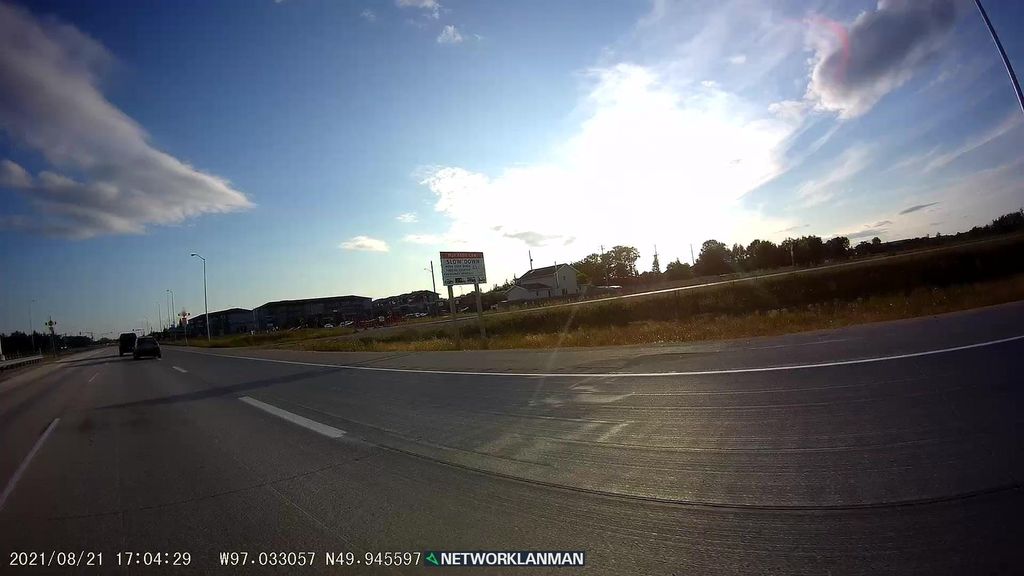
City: winnipeg